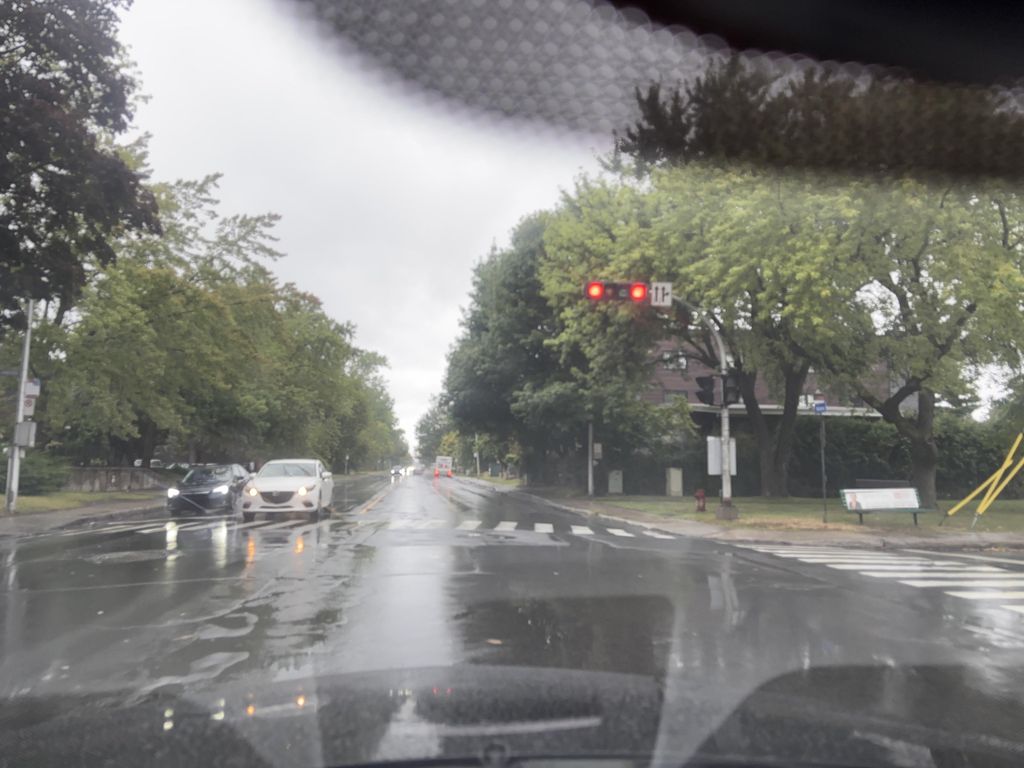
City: montreal